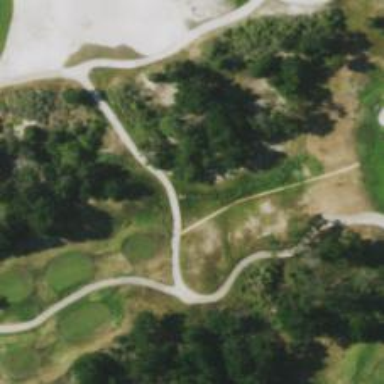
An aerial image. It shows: Path for both roads and golfers.